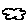
Label: cloud